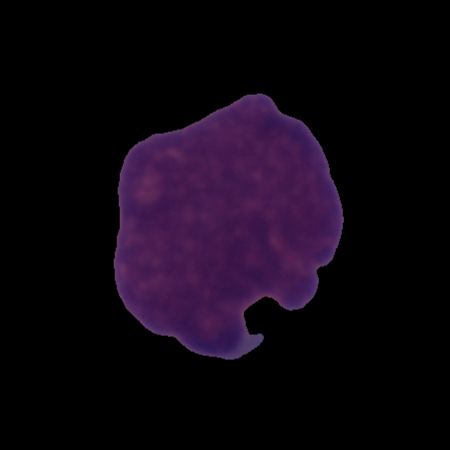
Label: cancer